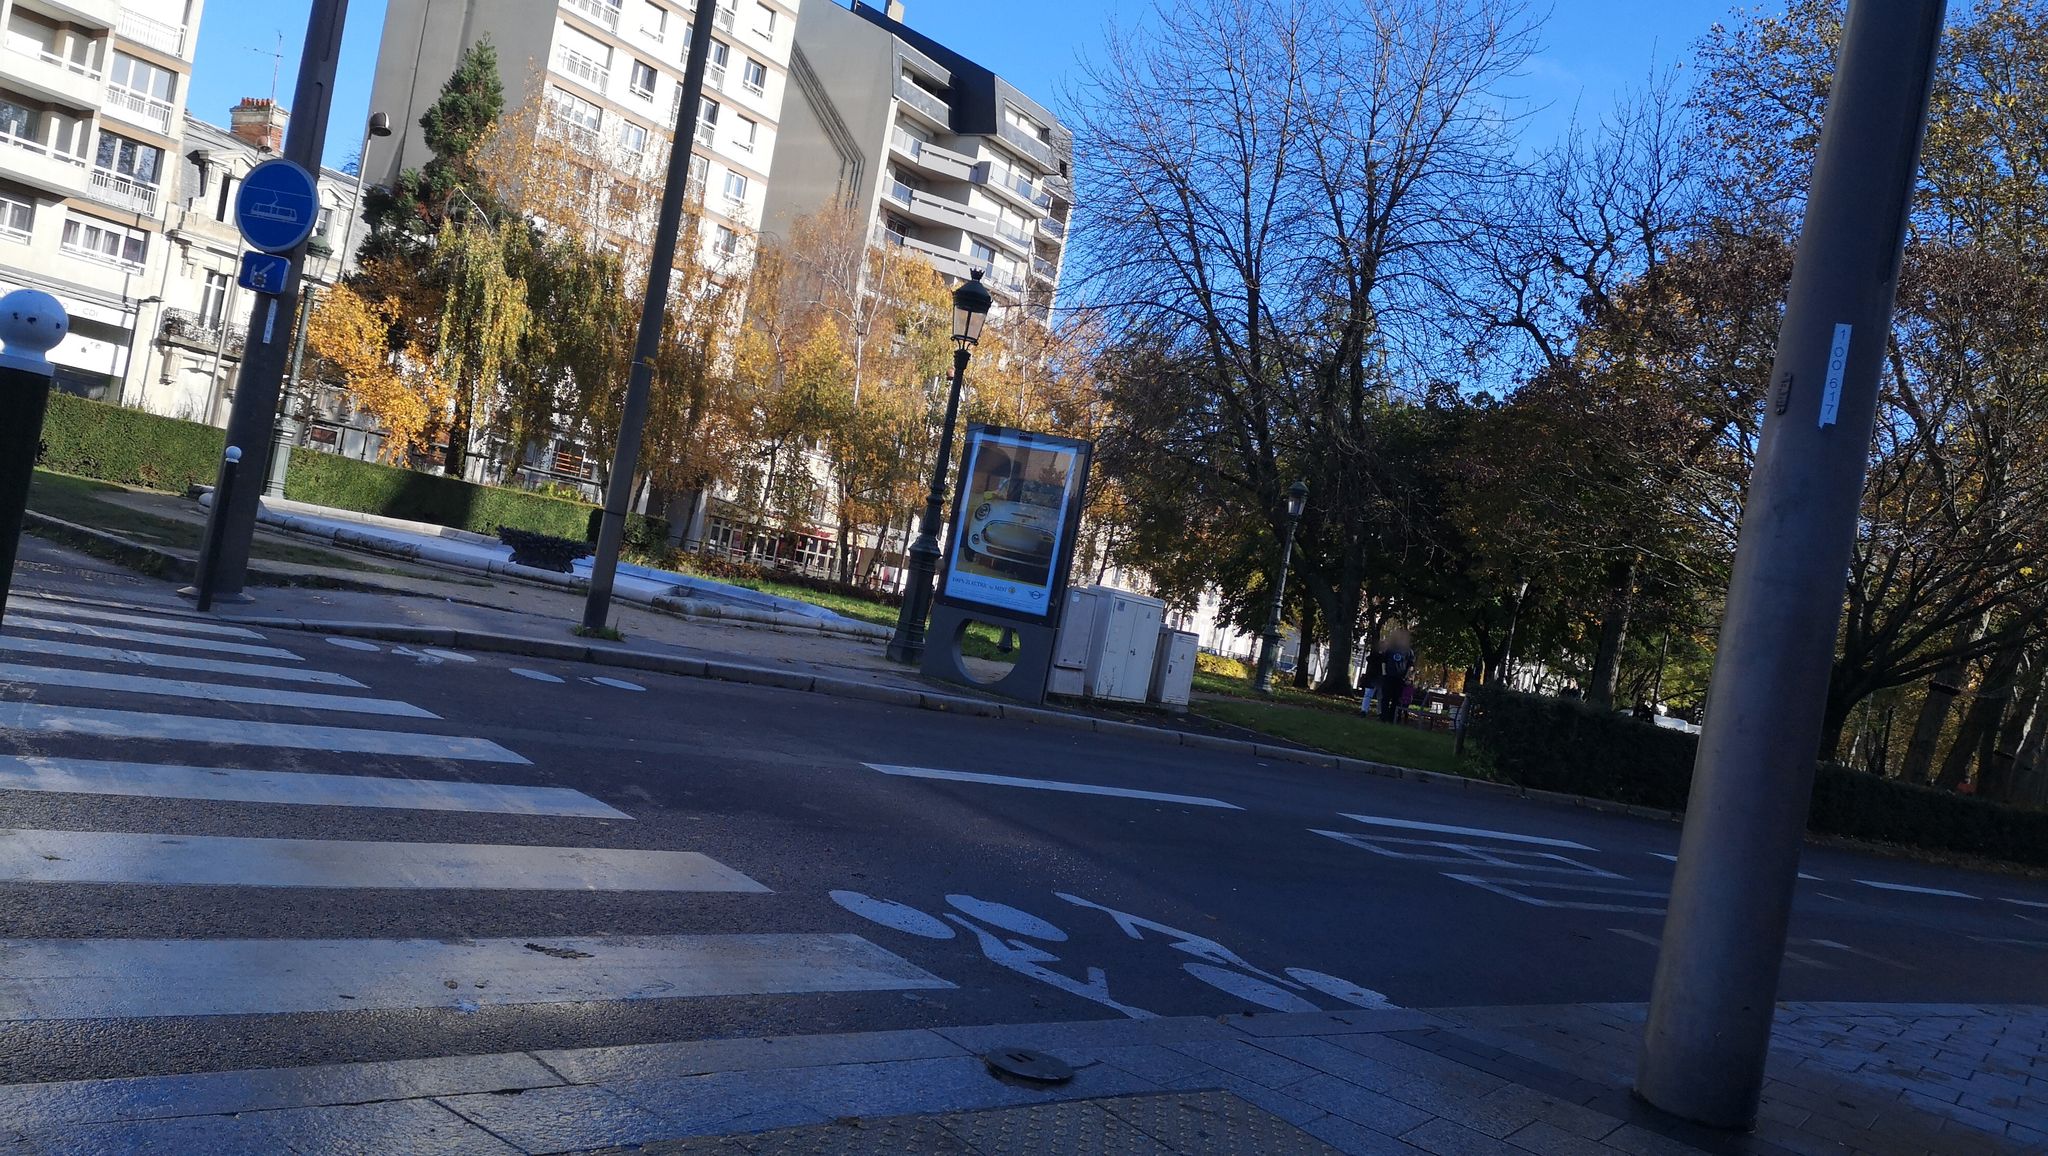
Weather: clear
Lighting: day
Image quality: good
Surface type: walking surface
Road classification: footway, pedestrian
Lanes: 2
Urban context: urban centre
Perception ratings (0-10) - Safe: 4.44, Lively: 9.26, Beautiful: 6.86, Boring: 5.1, Depressing: 1.65, Wealthy: 8.74